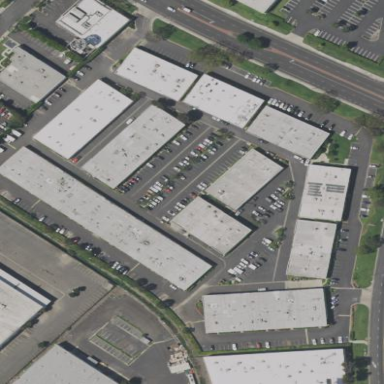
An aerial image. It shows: Commercial building.